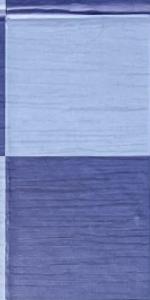
Label: Empty